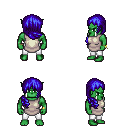
a pixel art fantasy rpg character, male body template, orc, green skin, white tunic, white pants, blue right-swept hairstyle, bracelets, four views (front, back, left, right), 2x2 character sprite sheet, small pixel art, hard edges, no anti-aliasing